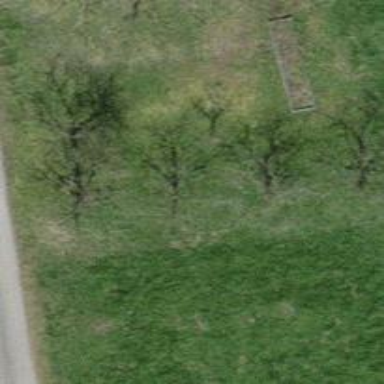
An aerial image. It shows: Orchard.